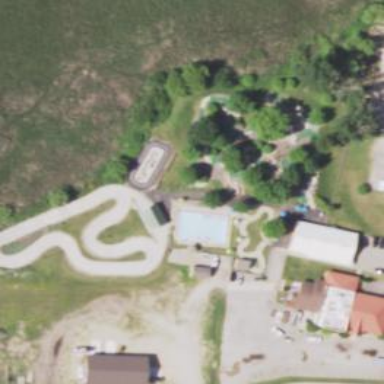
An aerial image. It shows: Miniature golf leisure land.